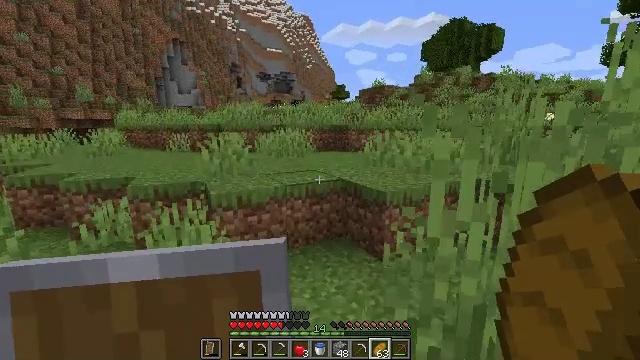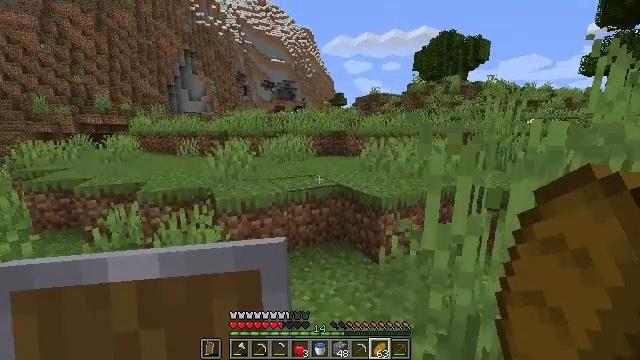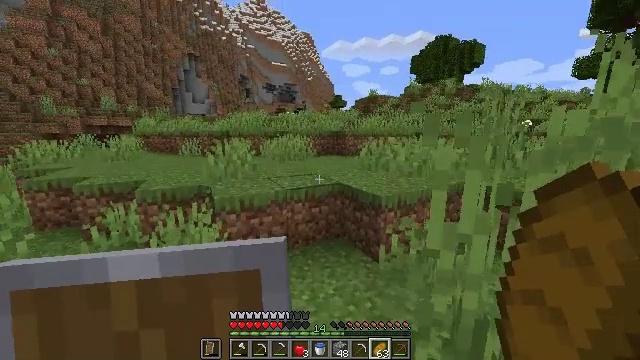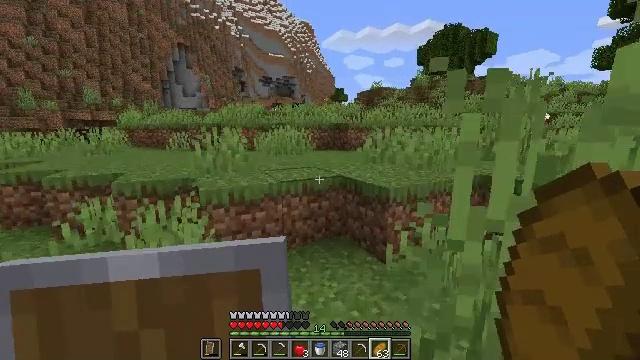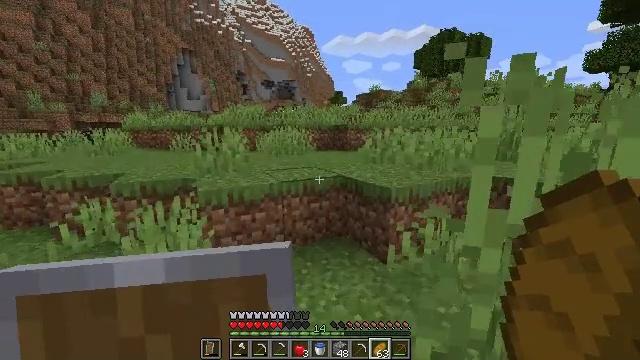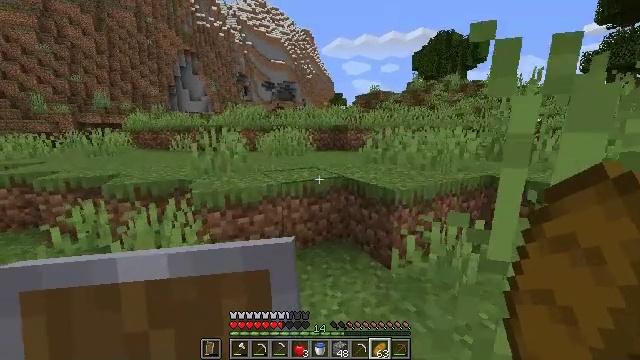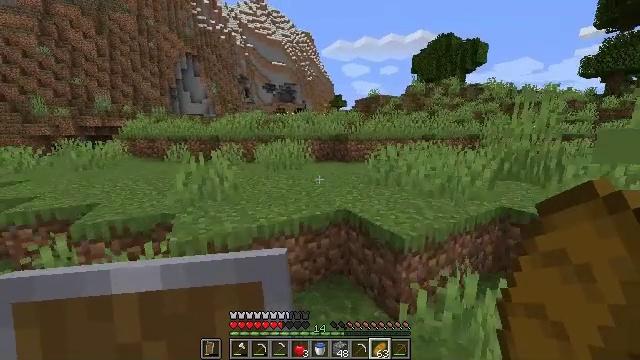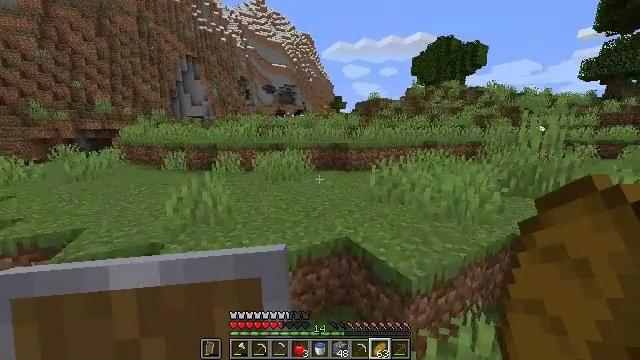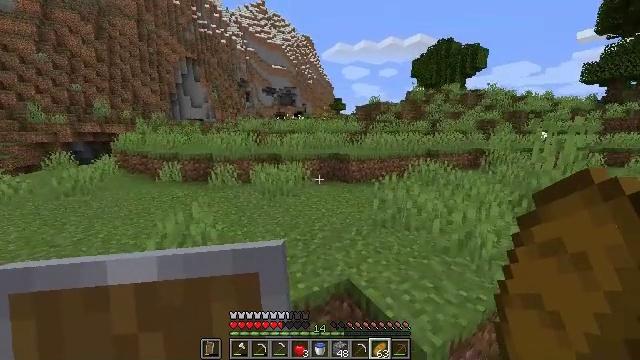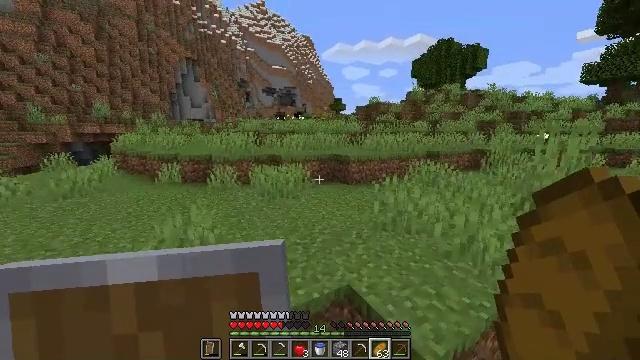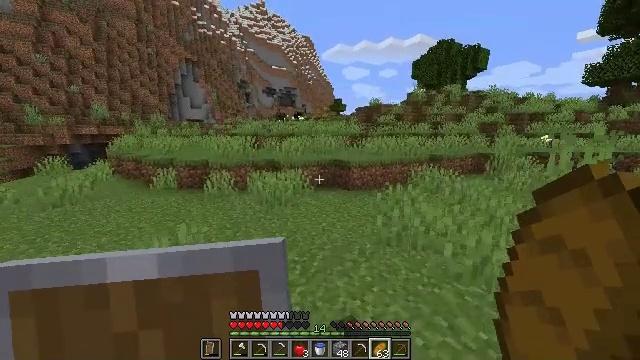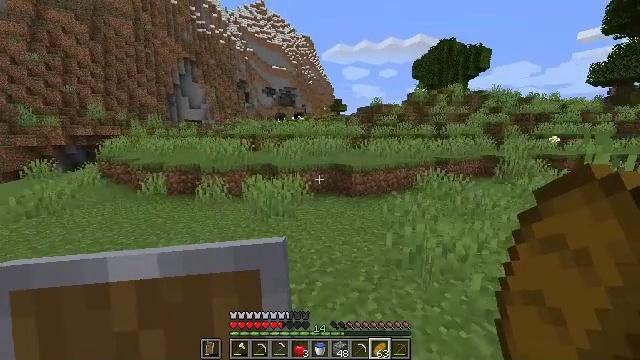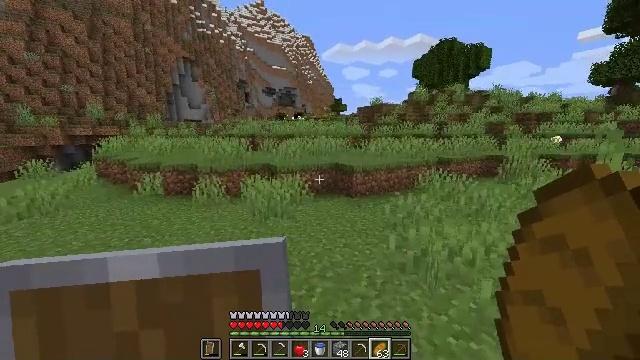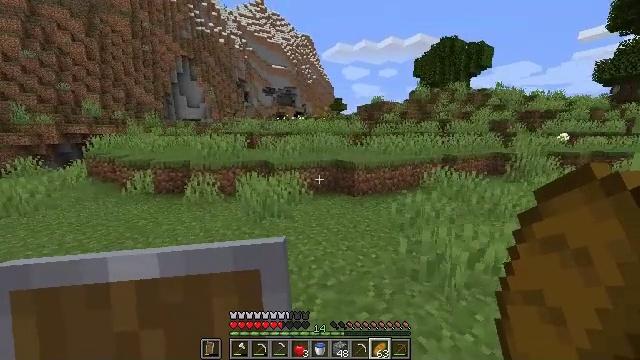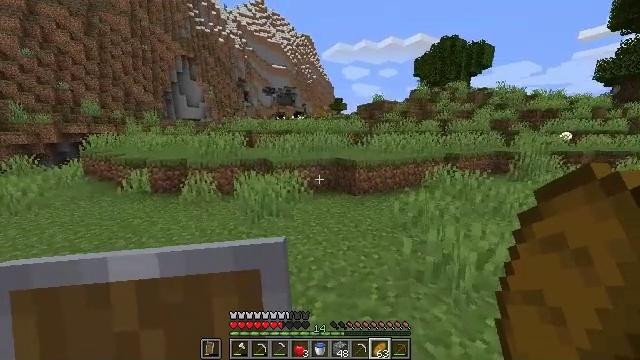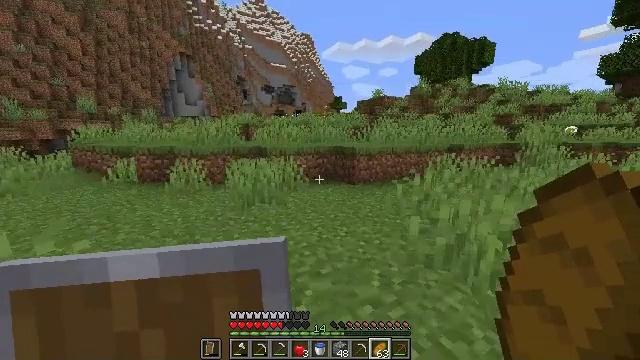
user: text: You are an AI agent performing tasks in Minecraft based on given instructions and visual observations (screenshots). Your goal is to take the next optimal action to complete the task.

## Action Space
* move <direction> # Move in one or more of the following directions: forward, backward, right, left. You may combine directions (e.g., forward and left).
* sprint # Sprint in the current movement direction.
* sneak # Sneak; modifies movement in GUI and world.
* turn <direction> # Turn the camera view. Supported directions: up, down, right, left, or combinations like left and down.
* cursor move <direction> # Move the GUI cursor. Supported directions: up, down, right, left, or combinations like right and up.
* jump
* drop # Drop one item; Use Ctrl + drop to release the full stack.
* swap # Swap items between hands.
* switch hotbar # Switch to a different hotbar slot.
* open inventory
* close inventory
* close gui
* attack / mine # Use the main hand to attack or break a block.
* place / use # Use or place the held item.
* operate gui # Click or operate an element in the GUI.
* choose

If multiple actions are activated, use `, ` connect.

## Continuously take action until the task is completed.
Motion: motion action
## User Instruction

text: Gather hay blocks from the farm.
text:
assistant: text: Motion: move forward, sprint, jump
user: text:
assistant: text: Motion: move forward, sprint, jump
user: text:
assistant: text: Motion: move forward, sprint, jump
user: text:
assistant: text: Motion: move forward, sprint, jump
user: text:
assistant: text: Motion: move forward, sprint, jump
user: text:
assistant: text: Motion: move forward, sprint, jump
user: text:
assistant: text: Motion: move forward, sprint, jump
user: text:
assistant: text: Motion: move forward, sprint, jump
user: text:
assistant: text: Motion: move forward, sprint, jump
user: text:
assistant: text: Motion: move forward, sprint, jump
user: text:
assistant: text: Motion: move forward, sprint, jump
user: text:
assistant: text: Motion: move forward, sprint, jump
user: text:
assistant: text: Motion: move forward, sprint, jump
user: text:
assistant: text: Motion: move forward, sprint, jump
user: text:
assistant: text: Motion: move forward, sprint, jump
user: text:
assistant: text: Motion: move forward, sprint, jump
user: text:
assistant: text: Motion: move forward, sprint, jump
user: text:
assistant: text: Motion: move forward, sprint, jump
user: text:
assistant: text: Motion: move forward, sprint, jump
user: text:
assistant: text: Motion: move forward, sprint, jump
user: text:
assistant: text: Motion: move forward, sprint, jump
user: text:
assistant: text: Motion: move forward, sprint, jump
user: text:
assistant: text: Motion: move forward, sprint, jump
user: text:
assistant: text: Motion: move forward, sprint, jump
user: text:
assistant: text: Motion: move forward, sprint, jump
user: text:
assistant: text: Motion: move forward, sprint, jump
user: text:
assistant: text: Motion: move forward, sprint, jump
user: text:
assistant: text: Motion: move forward, sprint, jump
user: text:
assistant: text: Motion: move forward, sprint, jump
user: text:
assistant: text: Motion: move forward, sprint, jump